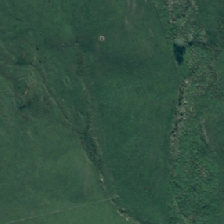
Land cover: grose_broom